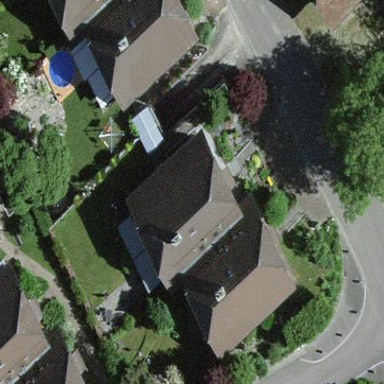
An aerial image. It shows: Terrace building.